Question: I've reading the "The Typeclassopedia" by Brent Yorgey in <URL> ,and found that "the Functor hierachy" is interdependent of "the Category hierachy" as the Figure.1 shown.

And according to the author, 'ArrowApply == Monad', especially that the previous one is just a type class instance that can be used when
> "we would like to be able to compute an arrow from intermediate results, and use this computed arrow to continue the computation. This is the power given to us by ArrowApply."
But how can we put these things together ? I mean that there are some flow control functions both in Monad and Arrow ( like 'if' and 'else' vs. 'ArrowChoice', or 'forM' vs. 'ArrowLoop'), and some features seem like "missing" in Monad ( '(***)','(|||)' or 'first'). All these are seem like that we need to make a choice between using Monad or Arrow system to construct our side effect computation flow, and will lose some features in another system.
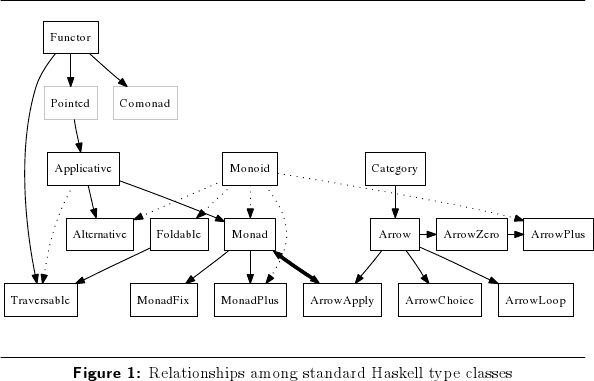
Answer: The answer lies in the following (all of this is from the <URL>
'''
newtype ArrowApply a => ArrowMonad a b = ArrowMonad (a () b)
instance Monad ArrowApply a => Monad (ArrowMonad a)
'''
The 'ArrowMonad' newtype is the vehicle with which we define the 'Monad' instance for 'ArrowApply' arrows. We could have used
'''
instance Monad ArrowApply a => Monad (a ())
'''
but this would've caused problems with Haskell's limited type class inference (It would work with the 'UndecideableInstances' extension, I fathom).
You can think of the 'Monad' instance for 'ArrowApply' arrows as monadic operations into equivalent arrow operations, as the source shows:
'''
instance ArrowApply a => Monad (ArrowMonad a) where
return x = ArrowMonad (arr (\_ -> x))
ArrowMonad m >>= f = ArrowMonad (m >>>
arr (\x -> let ArrowMonad h = f x in (h, ())) >>>
app)
'''
So know we know that 'ArrowApply' is as 'Monad' since we can implement all of the 'Monad' operations in it. Surprisingly, the converse is also true. This is given by the 'Kleisli' newtype as @hammar noted. Observe:
'''
newtype Kleisli m a b = Kleisli { runKleisli :: a -> m b }
instance Monad m => Category (Kleisli m) where
id = Kleisli return
(Kleisli f) . (Kleisli g) = Kleisli (\b -> g b >>= f)
instance Monad m => Arrow (Kleisli m) where
arr f = Kleisli (return . f)
first (Kleisli f) = Kleisli (\ ~(b,d) -> f b >>= \c -> return (c,d))
second (Kleisli f) = Kleisli (\ ~(d,b) -> f b >>= \c -> return (d,c))
instance Monad m => ArrowApply (Kleisli m) where
app = Kleisli (\(Kleisli f, x) -> f x)
instance Monad m => ArrowChoice (Kleisli m) where
left f = f +++ arr id
right f = arr id +++ f
f +++ g = (f >>> arr Left) ||| (g >>> arr Right)
Kleisli f ||| Kleisli g = Kleisli (either f g)
'''
The previous gives implementations for all of the usual arrow operations using monad operations. '(***)' is not mentioned since it has a default implementation usin 'first' and 'second':
'''
f *** g = first f >>> second g
'''
So now we know how to implement arrow ('Arrow', 'ArrowChoice', 'ArrowApply') operations using Monad operations.
---
To answer your question about why we have both 'Monad' and 'Arrow' if they turn out to be equivalent:
The less powerful arrows are useful when we do not need the full power of a monad, just like applicative functors can be useful. And even though 'ArrowApply' and 'Monad' are equivalent, an 'Arrow' or 'ArrowChoice' without 'app' is something that is not representable in the 'Monad' hierarchy. Vice versa, an 'Applicative' is not representable in the arrow hierarchy.
This is because 'ap' comes "first" in the monad hierarchy and "last" in the arrow hierarchy.
The main semantic difference between the monad and arrow worlds is that arrows capture a transformation ('arr b c' means we produce a 'c' from a 'b'), while monads capture an operation ('monad a' produces an 'a'). This difference is reflected well in the 'Kleisli' and 'ArrowMonad' newtypes:
'''
newtype Kleisli m a b = Kleisli { runKleisli :: a -> m b }
newtype ArrowApply a => ArrowMonad a b = ArrowMonad (a () b)
'''
In 'Kleisli' we have to add the source type 'a', and in 'ArrowMonad' we set it to '()'.
---
I hope this satisfies you!